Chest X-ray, PA view. Patient: 23 years old, sex M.
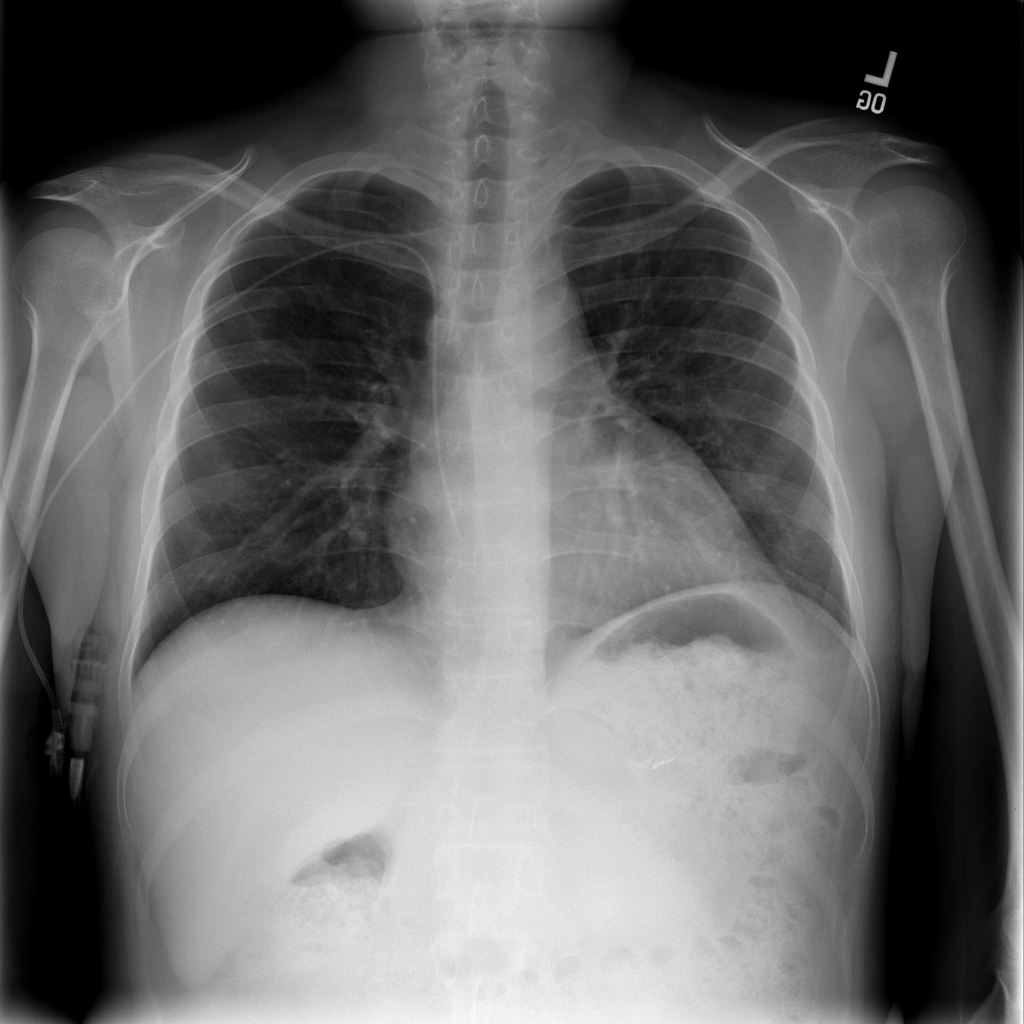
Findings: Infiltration